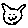
Label: cat